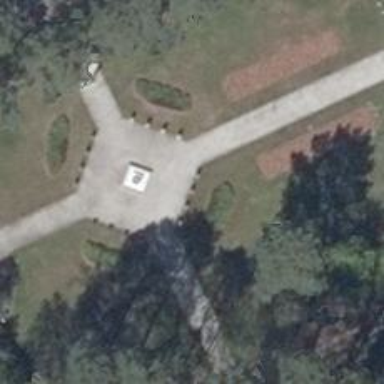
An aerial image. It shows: Memorial site with historic significance.